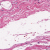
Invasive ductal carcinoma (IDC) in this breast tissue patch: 0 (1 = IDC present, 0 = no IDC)